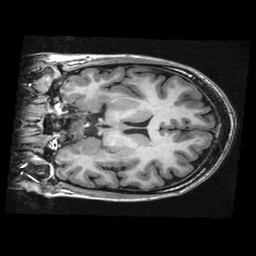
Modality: T1w
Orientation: coronal
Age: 25
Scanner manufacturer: ge
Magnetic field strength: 3 T
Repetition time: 0.008248 s
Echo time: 0.003096 s